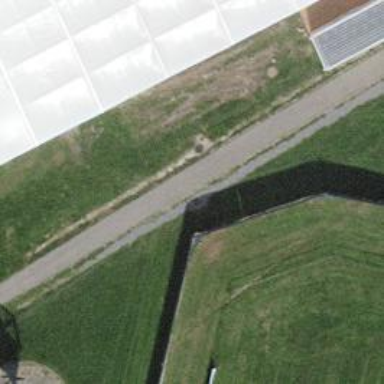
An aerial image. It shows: Fence.